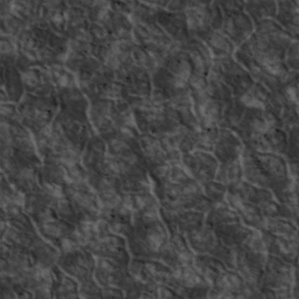
Label: non_frost